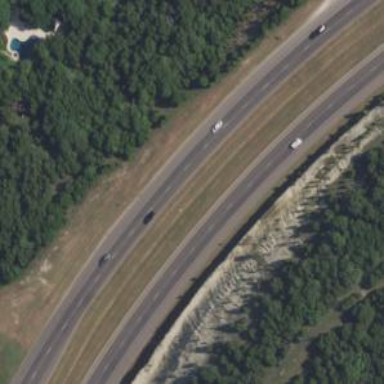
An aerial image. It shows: Expressway with asphalt surface classified as trunk highway.